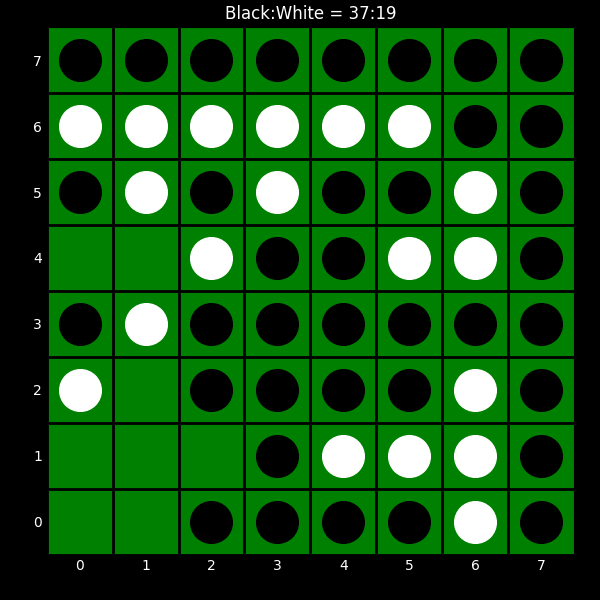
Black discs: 37
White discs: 19